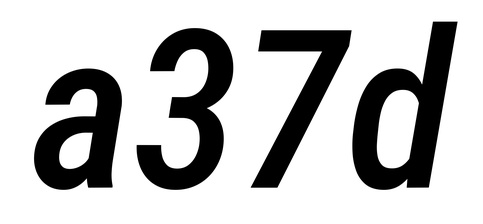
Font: Roboto-Italic_Condensed_Medium_Italic